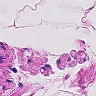
Metastatic tissue present: no